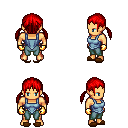
a pixel art fantasy rpg character, male body template, human, tanned skin, blue vest, teal pants, red twin-tailed hairstyle, gold gloves, brown slippers, four views (front, back, left, right), 2x2 character sprite sheet, small pixel art, hard edges, no anti-aliasing